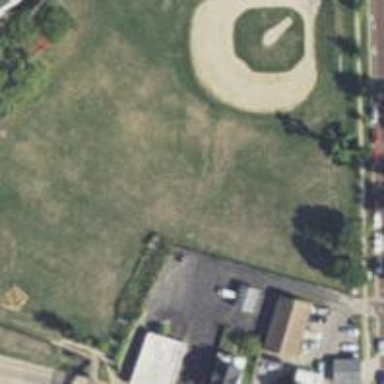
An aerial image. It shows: Baseball pitch for leisure land activities.